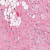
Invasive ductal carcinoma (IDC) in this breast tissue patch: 1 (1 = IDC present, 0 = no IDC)